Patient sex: F
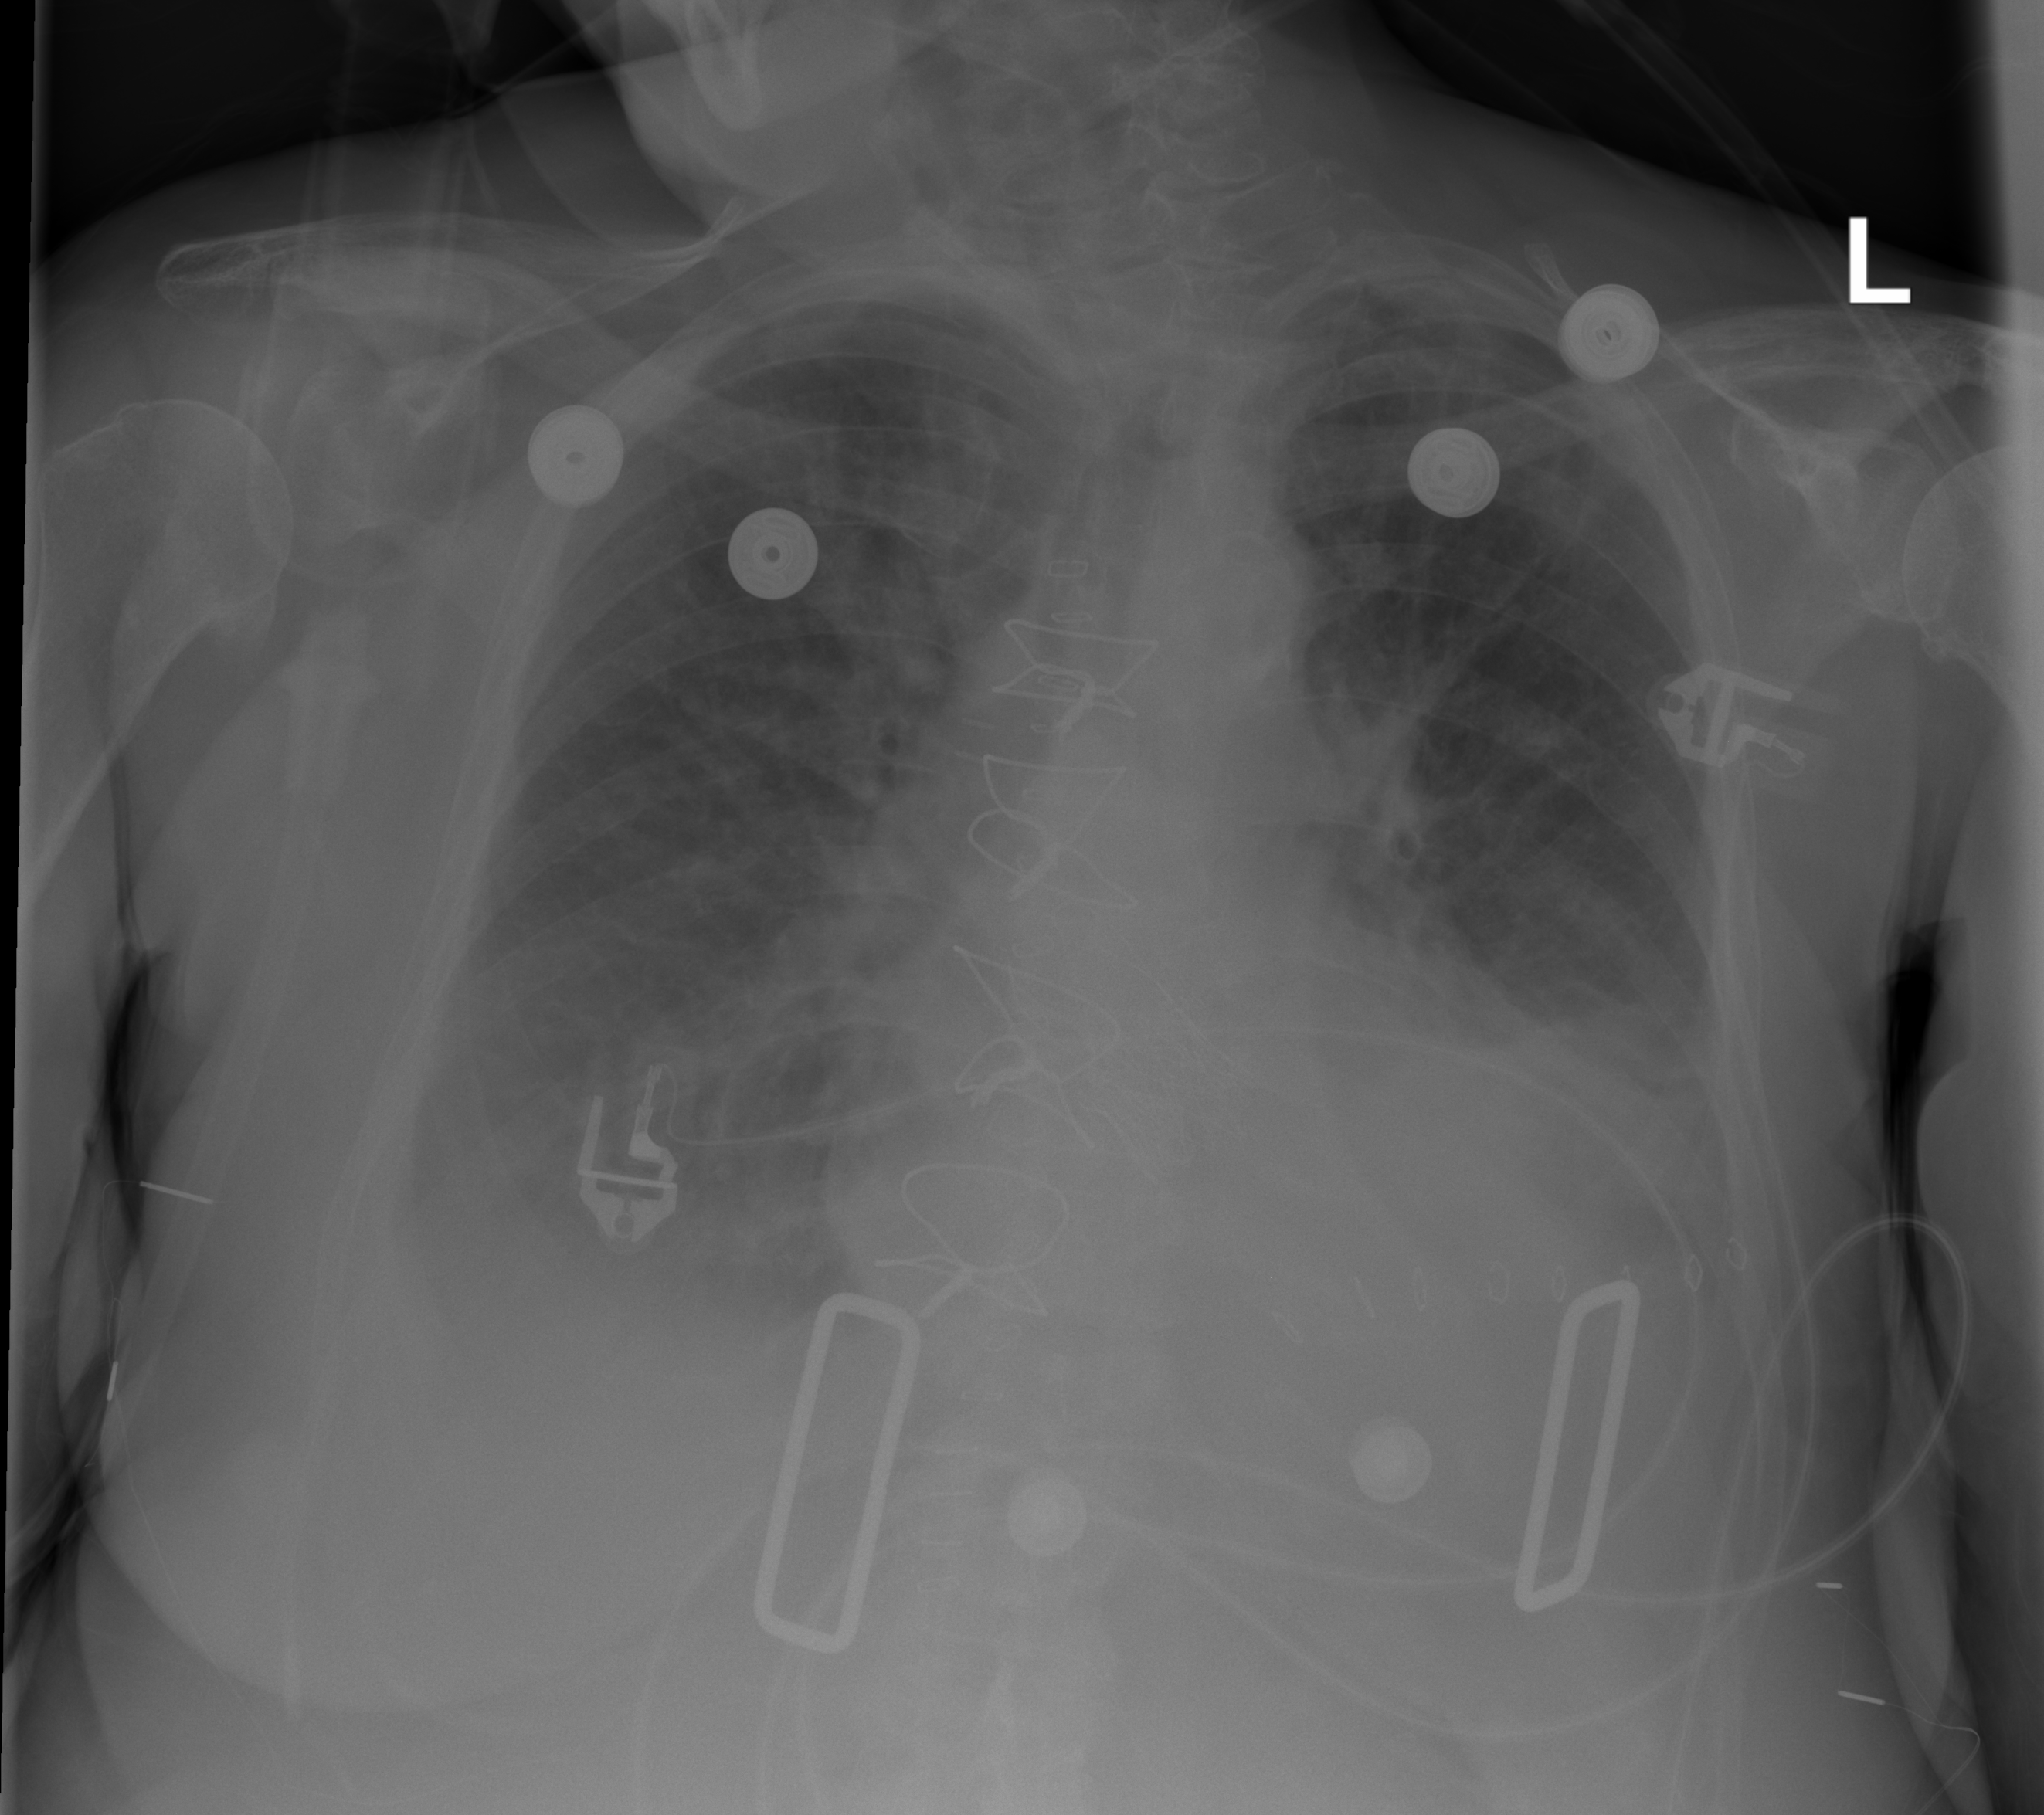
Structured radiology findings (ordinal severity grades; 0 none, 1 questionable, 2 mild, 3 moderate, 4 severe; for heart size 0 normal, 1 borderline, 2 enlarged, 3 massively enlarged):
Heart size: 2
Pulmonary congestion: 2
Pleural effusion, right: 2
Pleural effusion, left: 2
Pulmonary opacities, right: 2
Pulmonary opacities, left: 1
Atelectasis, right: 2
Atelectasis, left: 2